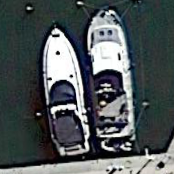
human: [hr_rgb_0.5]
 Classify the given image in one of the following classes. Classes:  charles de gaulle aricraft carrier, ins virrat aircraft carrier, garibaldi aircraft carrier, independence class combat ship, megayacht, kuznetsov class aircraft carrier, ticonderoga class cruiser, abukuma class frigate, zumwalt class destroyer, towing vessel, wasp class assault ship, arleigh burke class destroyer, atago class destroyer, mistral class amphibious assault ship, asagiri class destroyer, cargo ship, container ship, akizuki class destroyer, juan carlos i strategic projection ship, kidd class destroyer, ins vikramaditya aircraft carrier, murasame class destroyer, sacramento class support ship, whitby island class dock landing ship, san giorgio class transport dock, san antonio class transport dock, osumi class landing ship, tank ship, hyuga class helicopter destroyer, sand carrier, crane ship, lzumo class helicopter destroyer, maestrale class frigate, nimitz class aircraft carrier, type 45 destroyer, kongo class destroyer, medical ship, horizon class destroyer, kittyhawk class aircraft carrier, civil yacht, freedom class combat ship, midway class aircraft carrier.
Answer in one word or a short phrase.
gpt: Civil yacht